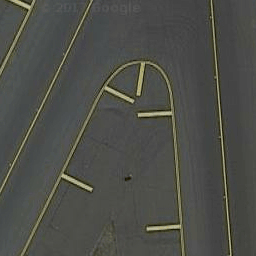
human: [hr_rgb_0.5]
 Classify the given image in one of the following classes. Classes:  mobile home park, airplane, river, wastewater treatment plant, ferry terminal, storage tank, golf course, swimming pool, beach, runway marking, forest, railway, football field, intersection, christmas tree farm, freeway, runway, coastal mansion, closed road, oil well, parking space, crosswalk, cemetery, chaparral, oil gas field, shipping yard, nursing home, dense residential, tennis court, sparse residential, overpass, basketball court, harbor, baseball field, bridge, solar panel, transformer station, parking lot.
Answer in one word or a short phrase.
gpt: runway marking